Question:
How to hide div section in step 3. i.e when clicking edit button 2nd time before editing 1st data, i want to hide 1st div.
I tried with $(".idOfDIV").hide(); but it will hide div and while clicking Edit , I cant see any div section.
please help me out
'''
<div class="idOfDiv" ><input style="display:none;" name="textbox" id="txtDesignation' + count+ '" class="form" />
<a style="display:none" onclick="Save(' + count+ ');" id="anchSave' + count+ '" class="but1">Save</a><input type="hidden" id="hdnMaterial' + count+ '" /><input type="hidden" id="hdnRequestMapid' + count+ '" />
<a style="display:none" onclick="Cancel(' + count+ ');" id="anchcancel' + count+ '" class="but2">Cancel</a>
function Edit(id)
{
$(".idOfDIV").hide();
document.getElementById('anchSave' + id).style.display = "inline-block";
document.getElementById('anchcancel' + id).style.display = "inline-block";
document.getElementById('txtDesignation' + id).style.display = "inline-block";
}
'''
I have one text box ,save and cancel anchor tags inside div. ....
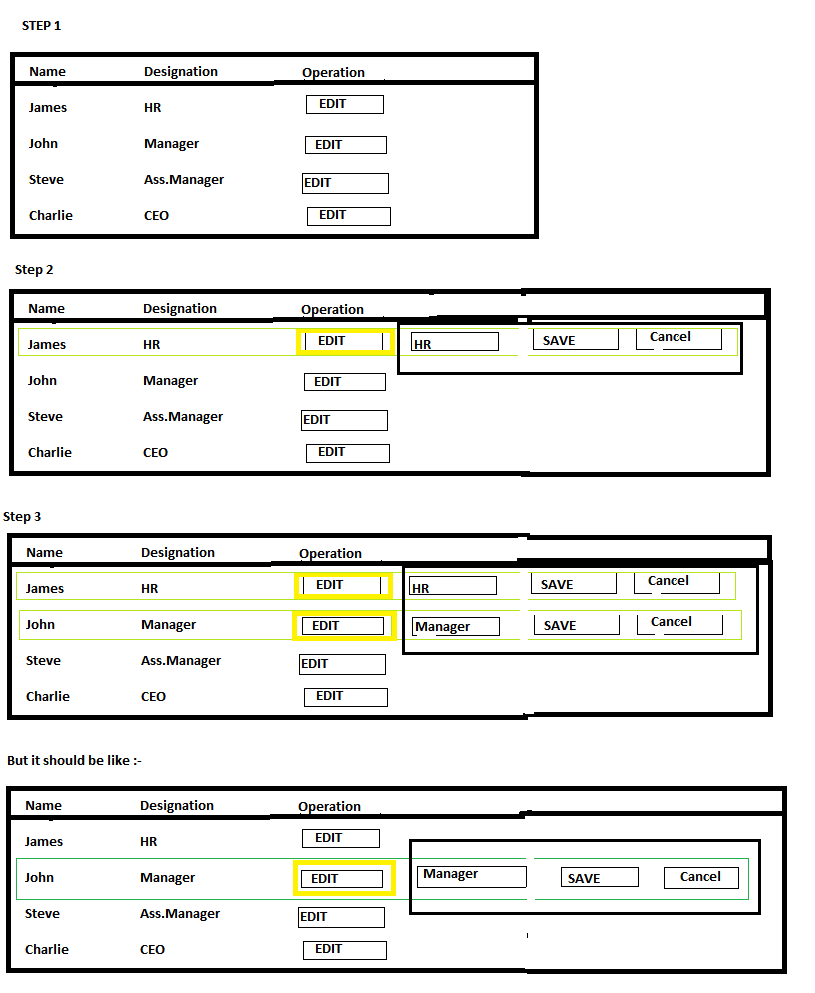
Answer: I was using outer div for hiding. By hiding particular textbox's class like bellow
'''
$(".classofTextbox").hide();
$(".classofSave").hide();
$(".classofCancel).hide();
document.getElementById('txtDesignation' + id).style.display = "inline-block";
document.getElementById('anchSave' + id).style.display = "inline-block";
document.getElementById('anchcancel' + id).style.display = "inline-block";
'''
Its working properly.